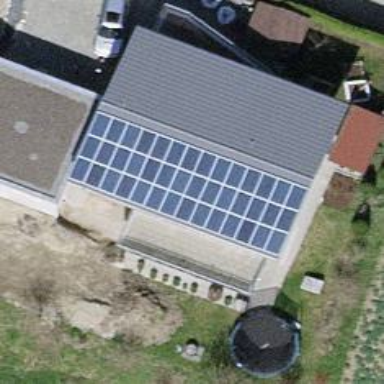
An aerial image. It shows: Solar power generator using photovoltaic method with solar photovoltaic panel types.